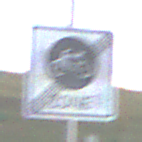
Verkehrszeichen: EndeFahrradzone
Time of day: SunriseSunset
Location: Outdoor (RoadRail)
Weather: PartlyCloudy
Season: NotSpecified
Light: Natural